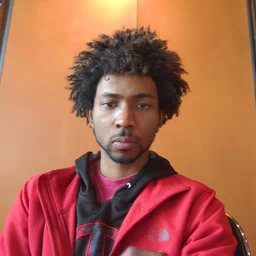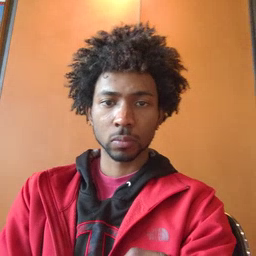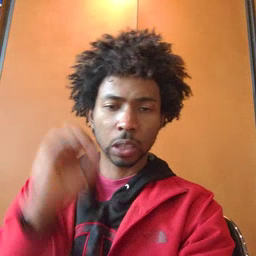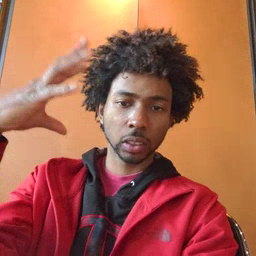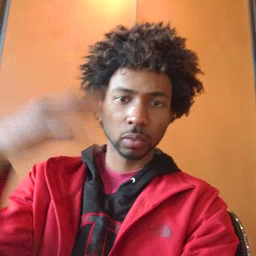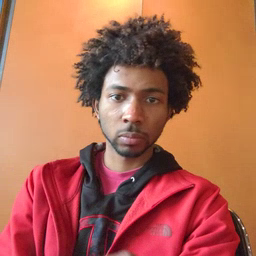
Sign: sun